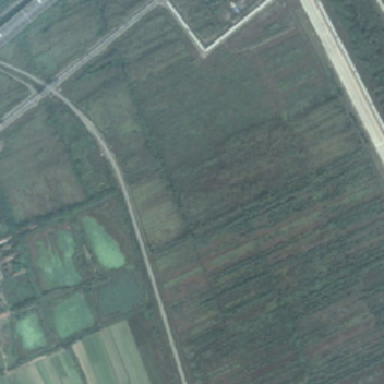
Small villages are in the center of the farmland with radius .